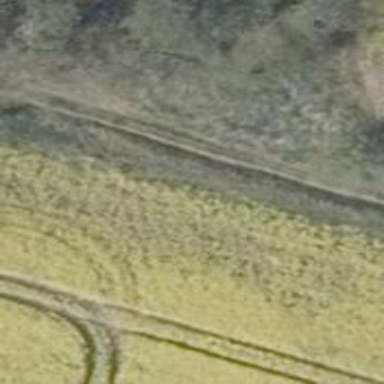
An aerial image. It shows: Grassy track with grade5 tracktype.